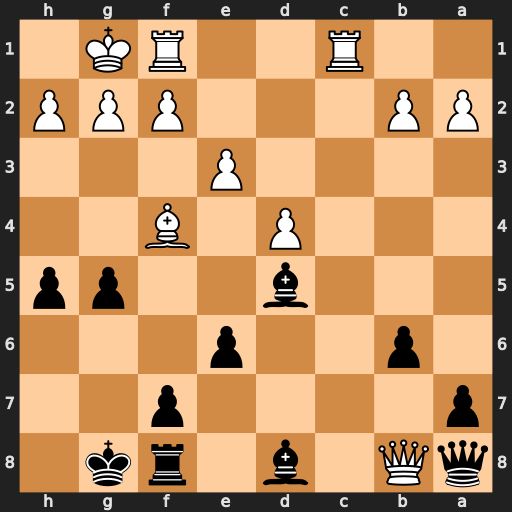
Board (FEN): qQ1b1rk1/p4p2/1p2p3/3b2pp/3P1B2/4P3/PP3PPP/2R2RK1
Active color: b
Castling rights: -
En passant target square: -
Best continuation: gxf4 Qxa8 Bxa8